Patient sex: M
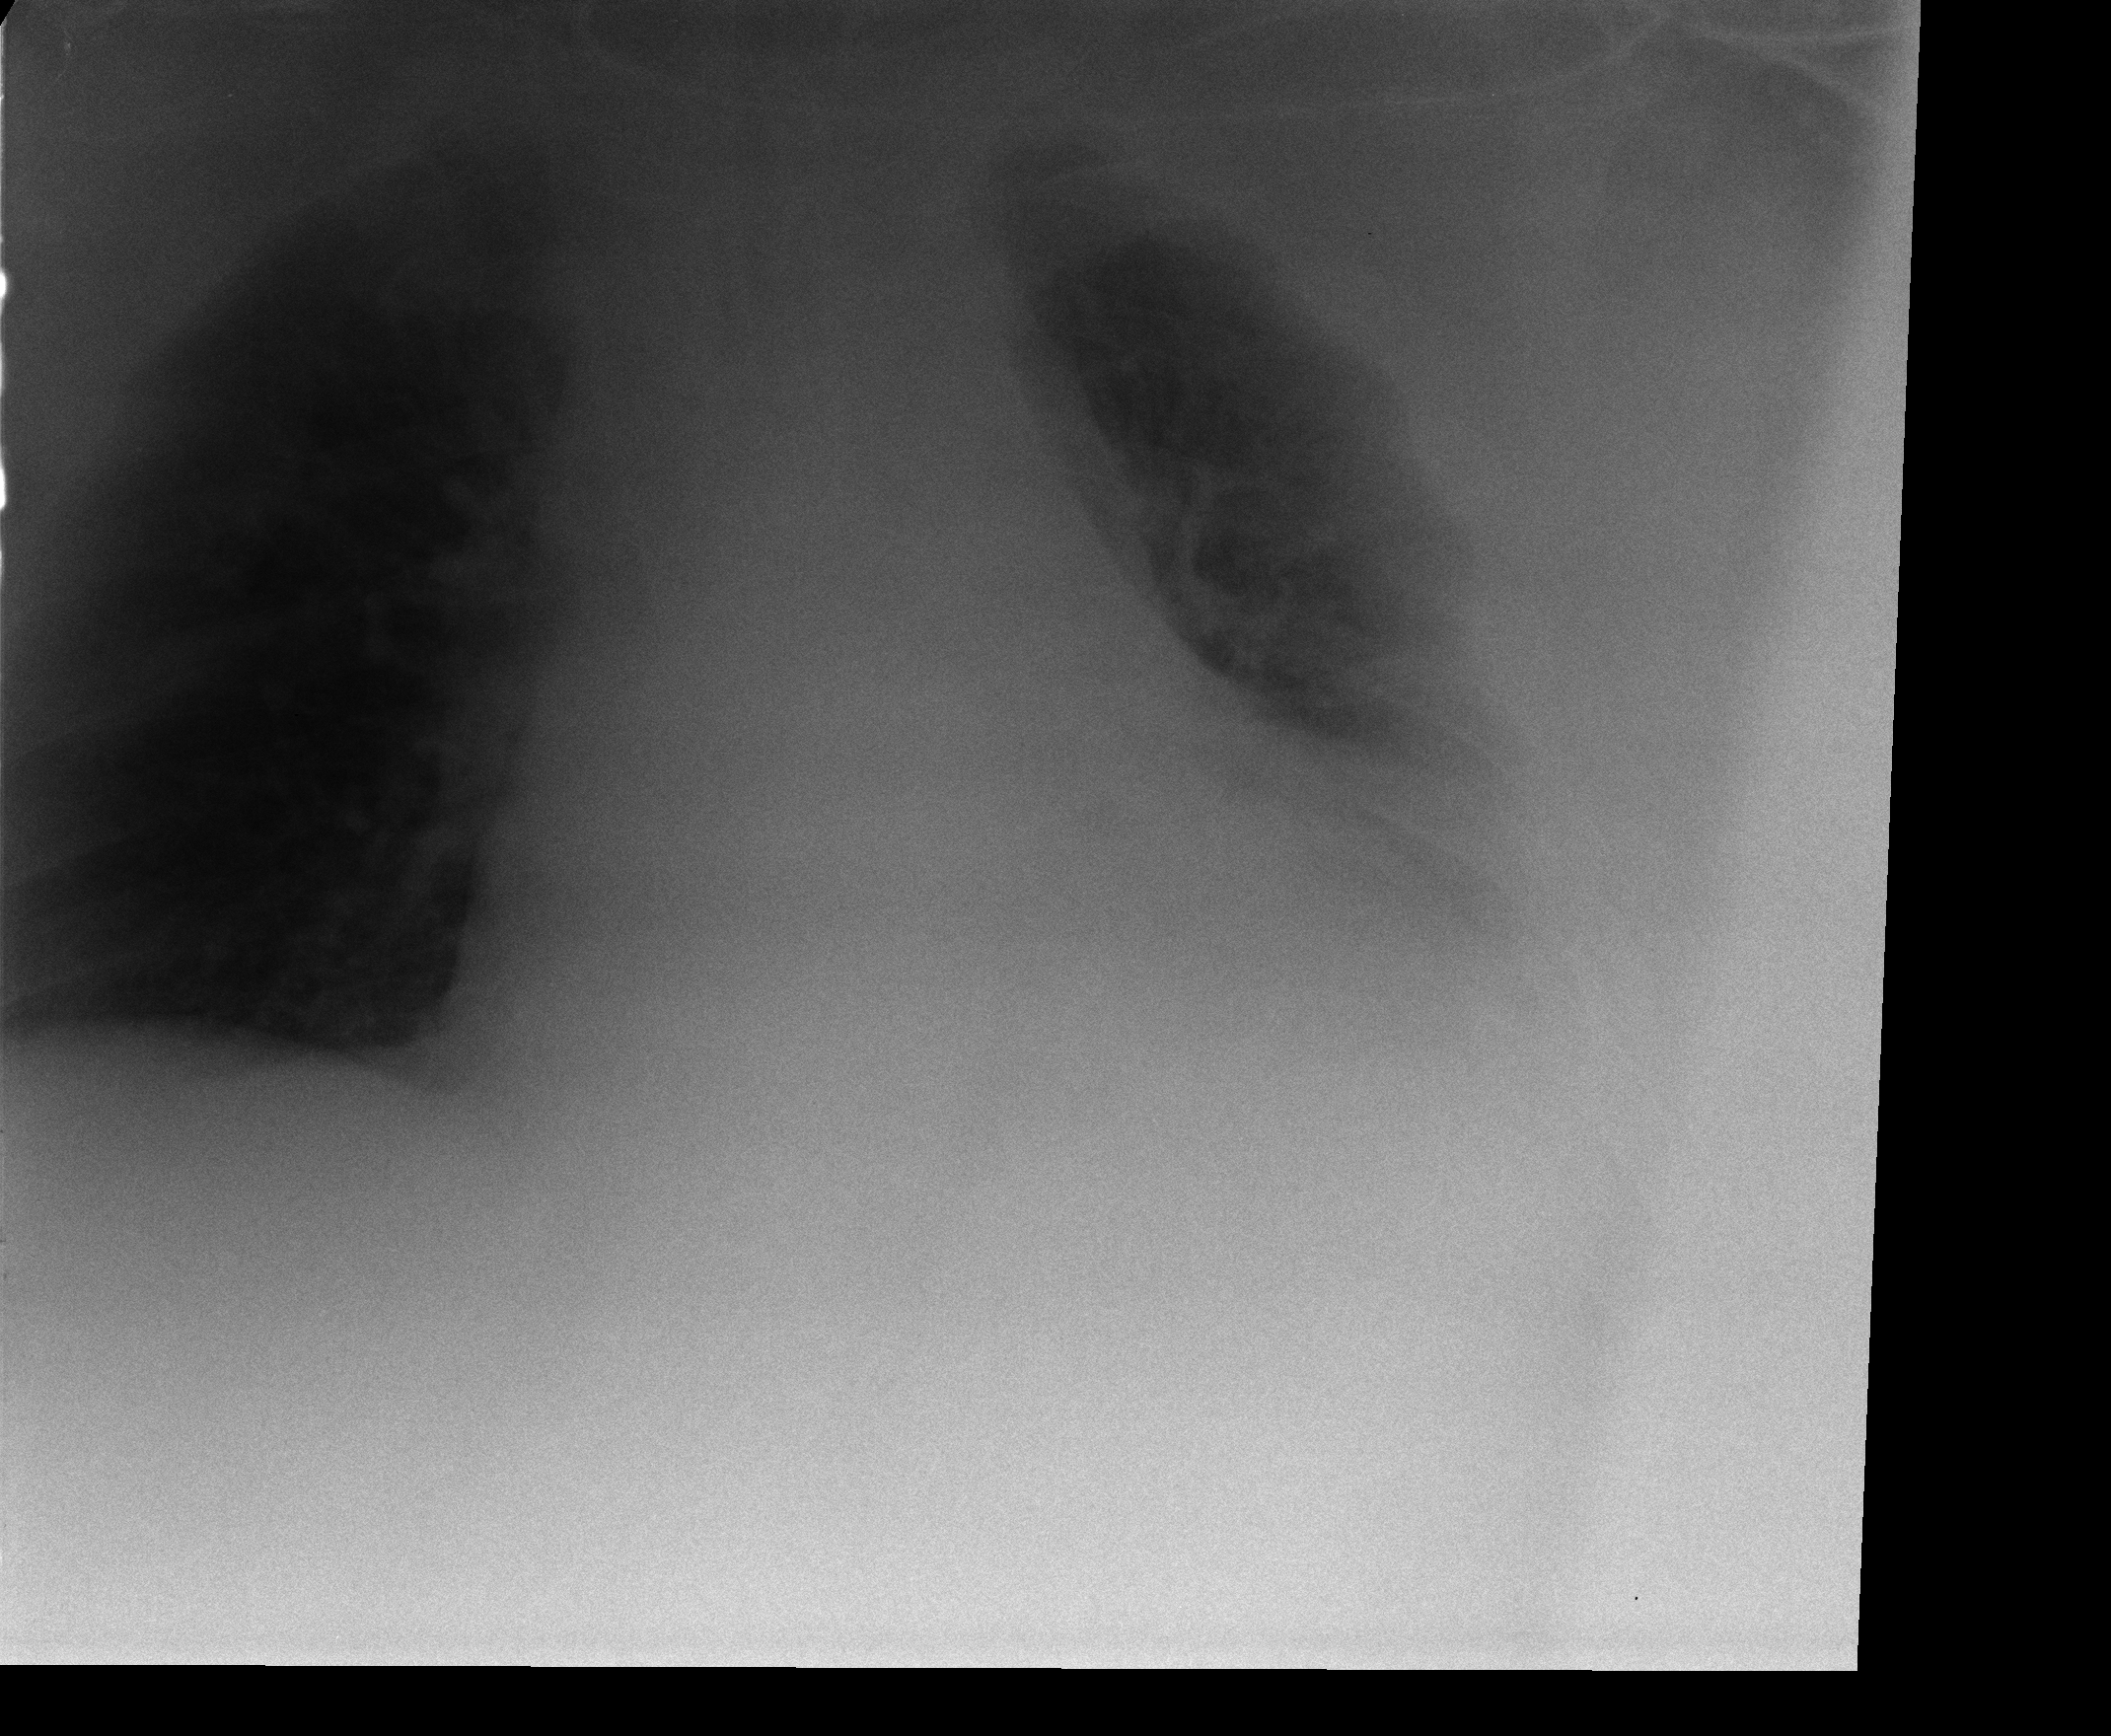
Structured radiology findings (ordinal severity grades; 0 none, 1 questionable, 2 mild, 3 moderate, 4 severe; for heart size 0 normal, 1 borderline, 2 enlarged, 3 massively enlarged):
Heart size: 2
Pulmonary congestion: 0
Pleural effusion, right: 0
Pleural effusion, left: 3
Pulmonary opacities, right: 0
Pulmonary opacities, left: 3
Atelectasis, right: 0
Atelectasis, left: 3